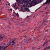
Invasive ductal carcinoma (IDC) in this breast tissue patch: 0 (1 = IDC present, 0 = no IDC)